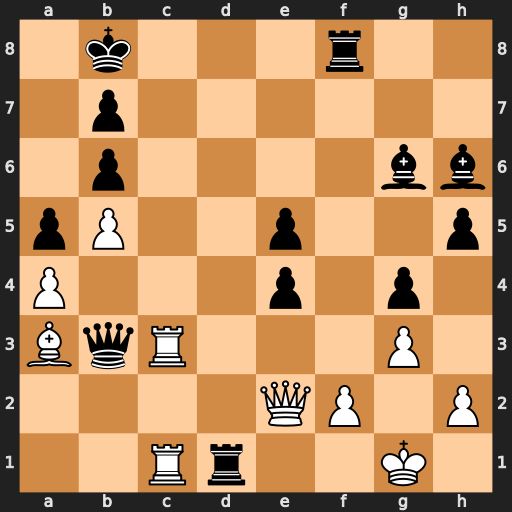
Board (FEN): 1k3r2/1p6/1p4bb/pP2p2p/P3p1p1/BqR3P1/4QP1P/2Rr2K1
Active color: w
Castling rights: -
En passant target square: -
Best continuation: Qxd1 Qxd1+ Rxd1